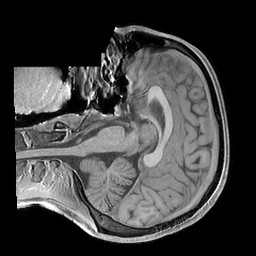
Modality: T1w
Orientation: axial
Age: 26
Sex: male
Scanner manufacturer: philips
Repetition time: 0.0076 s
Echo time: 0.0024 s